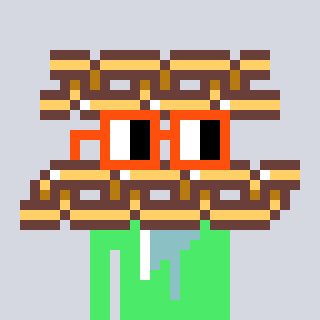
a pixel art character with square orange glasses, a chain-shaped head and a teal-colored body on a cool background